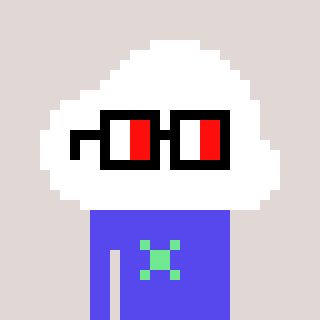
a pixel art character with square glasses with black frames and red eyes, a cloud-shaped head and a computerblue-colored body on a warm background